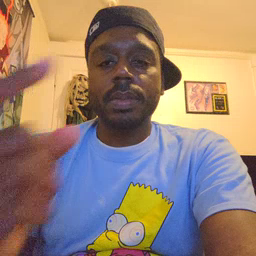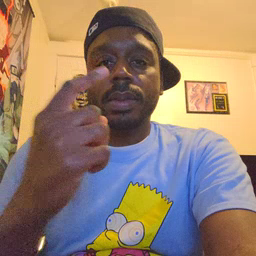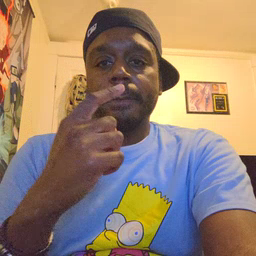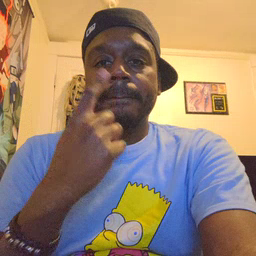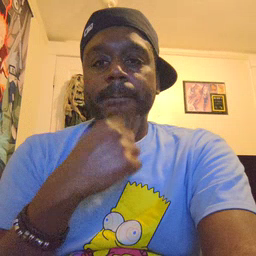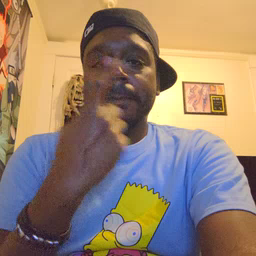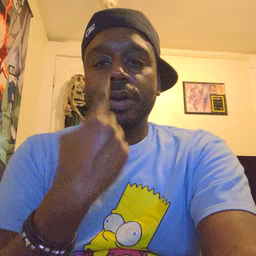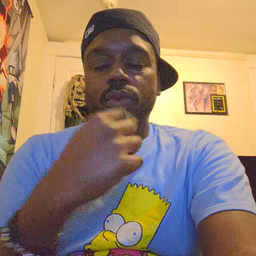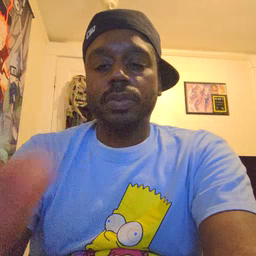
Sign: mouth